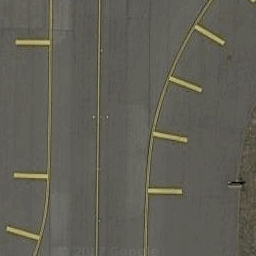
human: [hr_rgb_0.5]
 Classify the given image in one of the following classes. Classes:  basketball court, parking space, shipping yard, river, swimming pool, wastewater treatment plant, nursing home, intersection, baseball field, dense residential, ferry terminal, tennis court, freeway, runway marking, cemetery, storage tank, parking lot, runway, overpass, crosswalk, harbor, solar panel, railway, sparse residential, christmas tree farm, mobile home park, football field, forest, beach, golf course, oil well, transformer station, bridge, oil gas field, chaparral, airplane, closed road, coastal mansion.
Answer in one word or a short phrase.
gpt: runway marking